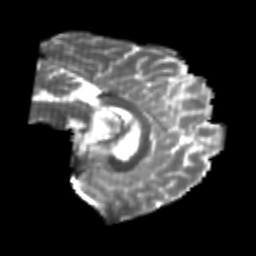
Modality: T2w
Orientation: sagittal
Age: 23
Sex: male
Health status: healthy
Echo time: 0.074 s